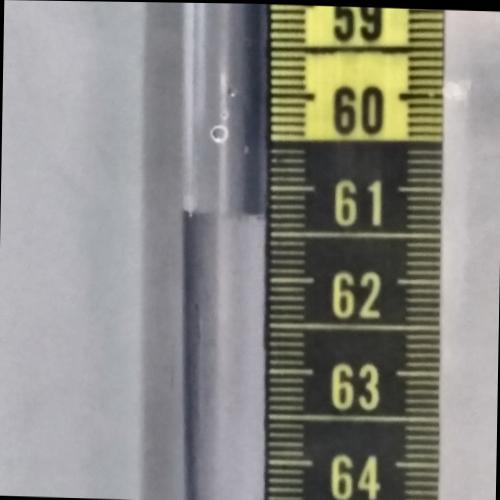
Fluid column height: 61.3 cm